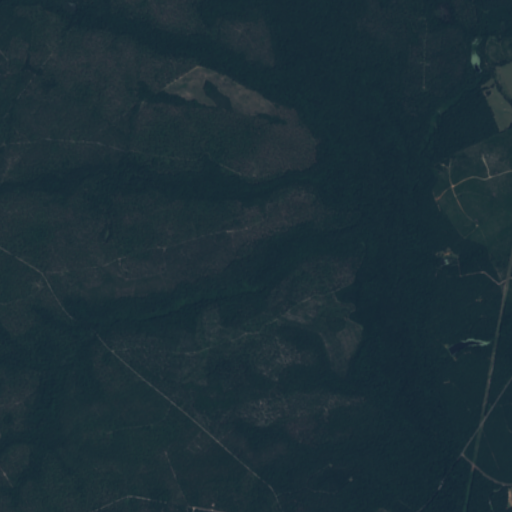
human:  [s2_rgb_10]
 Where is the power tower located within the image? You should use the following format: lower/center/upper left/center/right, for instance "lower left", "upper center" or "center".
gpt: The power tower is located in the lower right of the image.
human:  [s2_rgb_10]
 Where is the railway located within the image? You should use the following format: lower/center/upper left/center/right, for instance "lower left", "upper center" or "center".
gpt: The railway is located in the left of the image.
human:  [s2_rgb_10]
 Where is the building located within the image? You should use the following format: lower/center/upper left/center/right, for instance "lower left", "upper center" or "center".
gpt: The building is located in the lower right of the image.
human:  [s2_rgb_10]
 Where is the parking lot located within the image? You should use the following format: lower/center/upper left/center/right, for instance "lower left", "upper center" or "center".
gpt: There is no parking lot in the image.